八年级 · 解析几何
如图 1, 在平面直角坐标系中, 直线 $L_{2}: y=-\frac{1}{2} x+6$ 与 $L_{1}: y=\frac{1}{2} x$ 交于点 $A$, 分别与 $x$ 轴、 $y$ 轴交于点 $B 、 C$.

(1)分别求出点 $A 、 B 、 C$ 的坐标;

(2)若 $D$ 是线段 $O A$ 上的点, 且 $\triangle C O D$ 的面积为 12 , 求直线 $C D$ 的函数表达式;

(3)在(2)的条件下, 设 $P$ 是射线 $C D$ 上的点.

(1)如图 2, 过点 $P$ 作 $P Q / / O C$, 且使四边形 $O C P Q$ 为菱形, 请直接写出点 $Q$ 的坐标;

(2)在平面内是否存在其它点 $Q$, 使以 $O 、 C 、 P 、 Q$ 为顶点的四边形是菱形? 若存在, 直接写出

图1

图2

点 $Q$ 的坐标; 若不存在, 请说明理由.
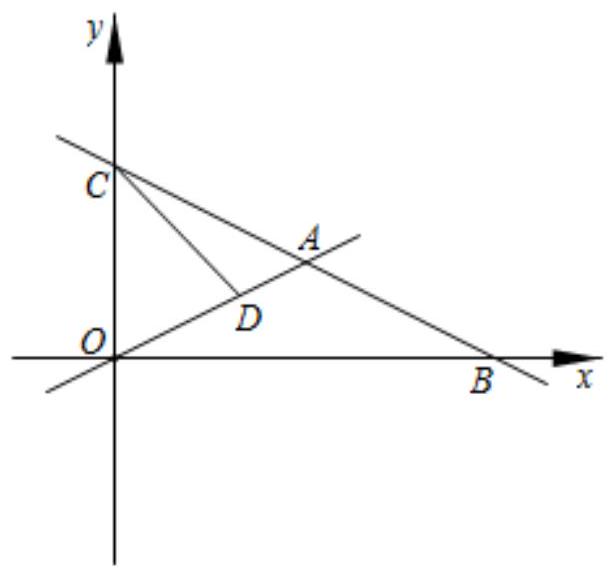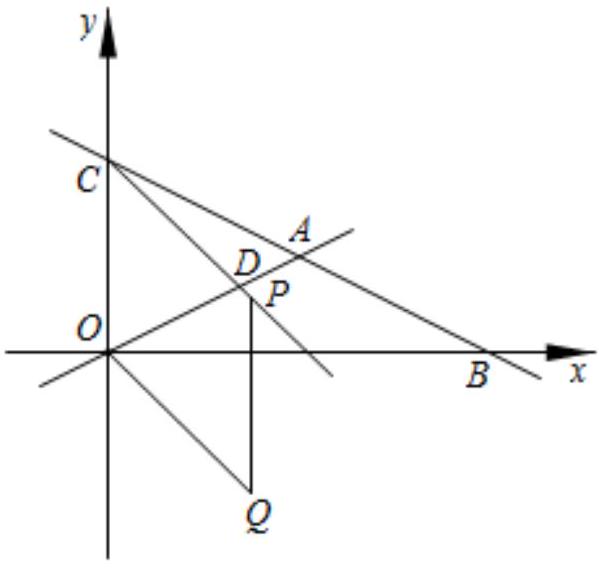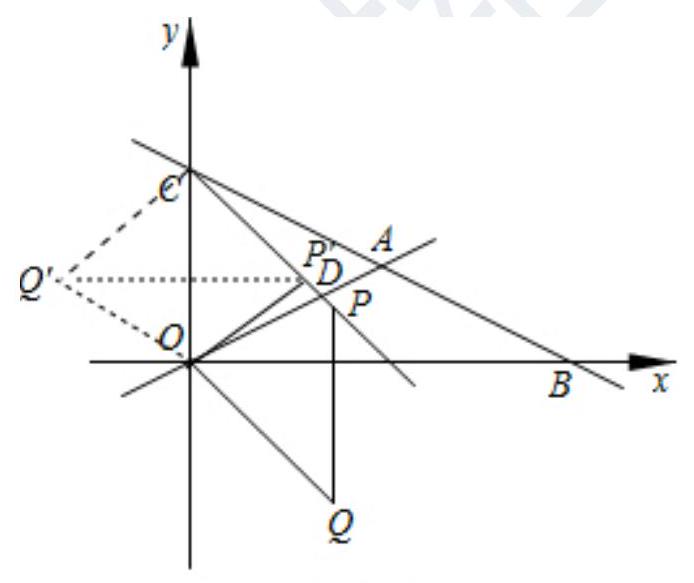
答案: 解：(1)由 $\left\{\begin{array}{l}y=-\frac{1}{2} x+6 \\ y=\frac{1}{2} x\end{array}\right.$, 解得 $\left\{\begin{array}{l}x=6 \\ y=3\end{array}\right.$,

$\therefore A(6,3)$.

$\because y=-\frac{1}{2} x+6$ 与分别与 $x$ 轴、 $y$ 轴交于点 $B 、 C$,
$\therefore C(0,6), B(12,0)$.

(2) 设 $D\left(m, \frac{1}{2} m\right)$ ，

由题意: $O C=6, \triangle C O D$ 的面积为 12 ,

$\therefore \frac{1}{2} \times 6 \times m=12$,

$\therefore m=4$,

$\therefore D(4,2), \because C(0,6)$,

设直线 $C D$ 的解析式为 $y=k x+b$, 则有 $\left\{\begin{array}{l}4 k+b=2 \\ b=6\end{array}\right.$,

解得 $\left\{\begin{array}{l}k=-1 \\ b=6\end{array}\right.$,

$\therefore$ 直线 $C D$ 的解析式为 $y=-x+6$.

(3) $1 \because$ 四边形 $O C P Q$ 是菱形,

$\therefore O C=P C=6$,

设 $P(m,-m+6)$,

$\therefore m^{2}+m^{2}=36$,

$\therefore m=3 \sqrt{2}$ 或 $-3 \sqrt{2}$,

$\therefore P(3 \sqrt{2},-3 \sqrt{2}+6)$,

$\because P Q / / O C, P Q=O C$,

$\therefore Q(3 \sqrt{2},-3 \sqrt{2})$,

(2)如图 2-1中, 当 $O C$ 为菱形的对角线时, $O C$ 垂直平分线段 $O C$,

图2-1

易知 $P^{\prime}(3,3), Q^{\prime}(-3,3)$,

$\therefore$ 满足条件的点 $Q^{\prime}$ 的坐标为 $(-3,3)$.